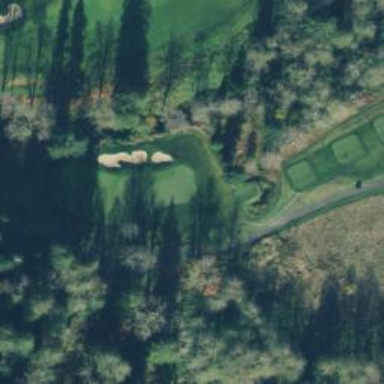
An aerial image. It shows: View of golf hole.